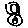
Label: cat